Question: I've stumbled upon something weird. When applying a dashed white border to an element, the colors of the background gradient appear on the wrong side of the element, like so:

I've seen this in the latest versions of Firefox, Chrome, Opera and in IE10. IE9 has my intented effect, however.
My css is currently:
'''
aside.block {
width: 259px;
padding: 12px;
margin: 15px 0;
border: 2px dashed #fff;
background-image: -o-linear-gradient(bottom, rgb(219,203,0) 0%, rgb(255,236,0) 100%);
background-image: -moz-linear-gradient(bottom, rgb(219,203,0) 0%, rgb(255,236,0) 100%);
background-image: -webkit-linear-gradient(bottom, rgb(219,203,0) 0%, rgb(255,236,0) 100%);
background-image: -ms-linear-gradient(bottom, rgb(219,203,0) 0%, rgb(255,236,0) 100%);
background-image: linear-gradient(bottom, rgb(219,203,0) 0%, rgb(255,236,0) 100%);
filter: progid:DXImageTransform.Microsoft.gradient(startColorstr='#ffec00', endColorstr='#dbcb00');
}
'''
The border colors on the left and right side color fine, but since this happens in pretty much every browser, I'll have to assume this is my mistake, not a browser bug. What am I missing here?
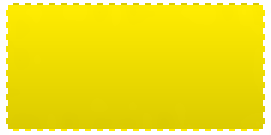
Answer: You can fix this by setting 'background-origin' to 'border-box'.
<URL>
'''
.block{
width: 259px;
padding: 12px;
background-image: -o-linear-gradient(bottom, rgb(219,203,0) 0%, rgb(255,236,0) 100%);
background-image: -moz-linear-gradient(bottom, rgb(219,203,0) 0%, rgb(255,236,0) 100%);
background-image: -webkit-linear-gradient(bottom, rgb(219,203,0) 0%, rgb(255,236,0) 100%);
background-image: -ms-linear-gradient(bottom, rgb(219,203,0) 0%, rgb(255,236,0) 100%);
background-image: linear-gradient(bottom, rgb(219,203,0) 0%, rgb(255,236,0) 100%);
filter:progid:DXImageTransform.Microsoft.gradient(startColorstr='#ffec00',endColorstr='#dbcb00');
border: 2px dashed #fff;
background-origin:border-box;
}
'''